Question: Image below displays the result for:
'''
div.test { background: #00F; font-size: 50px; line-height: 50px; color: #FFF; margin: 50px 0; font-family: Wiesbaden; }
'''
One using 'Wiesbaden' (which is font-face) and the other without.'font-face' font seem to ignore the line-height property.

Is it font-face issue or the font?
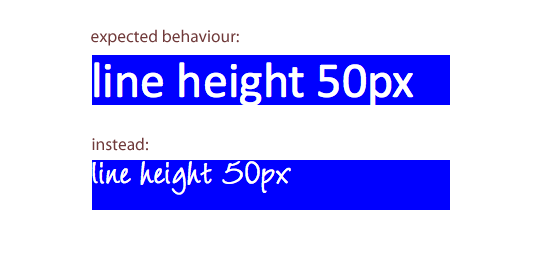
Answer: In short, it's not an issue with either. They're behaving exactly how they should be. See your blue background? That's your line-height. Line-height doesn't affect the font itself, but rather the spacing of the lines of the text.
Some fonts are different sizes even when set to the same 'font-size'. It's the way the glyphs are rendered. If you want your text larger, increase the font size. If you want fallbacks to be the same size, you can use similarly-sized fonts (look up "font stack generators" for help on this), or check out <URL>.